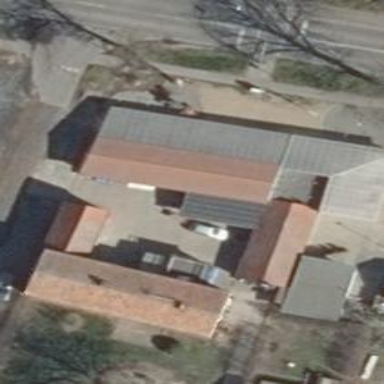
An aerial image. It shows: Commercial building.